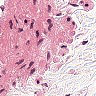
Metastatic tissue present: no